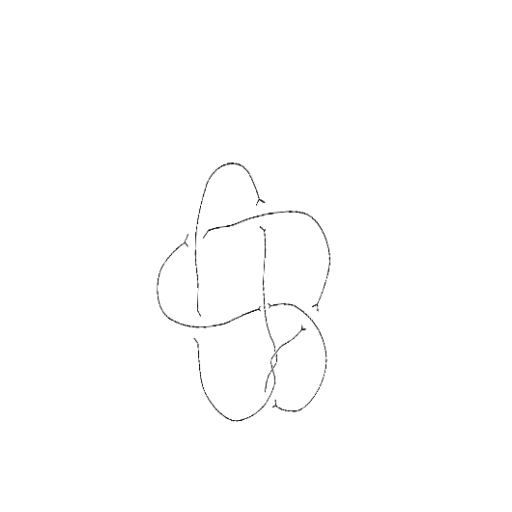
Crossing number: 8